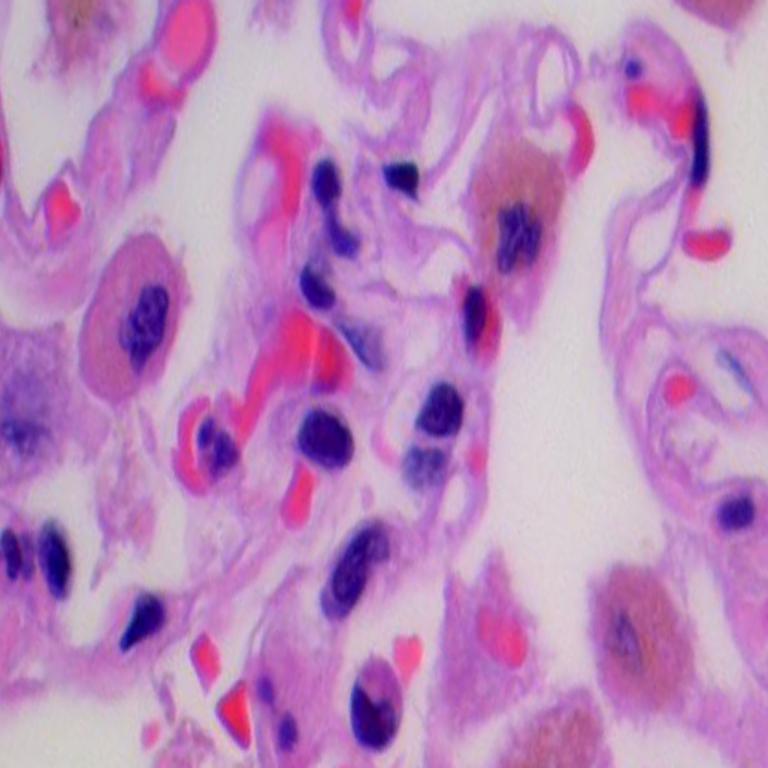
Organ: lung
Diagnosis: benign